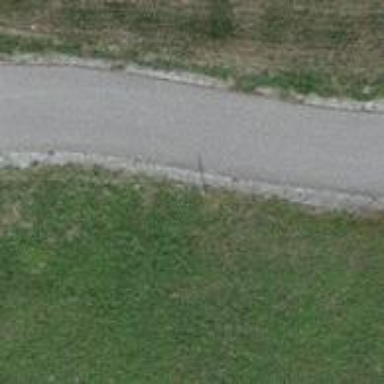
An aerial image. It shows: Well-maintained track road with grade 1 tracktype.